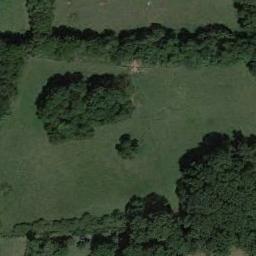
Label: meadow